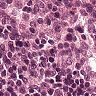
Metastatic tissue present: no